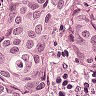
Metastatic tissue present: yes